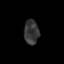
Tissue: skin
Cell type: Epithelial cells
Senescence score: 0.2809
Nuclear area (px): 356
Mean DAPI intensity: 54.463